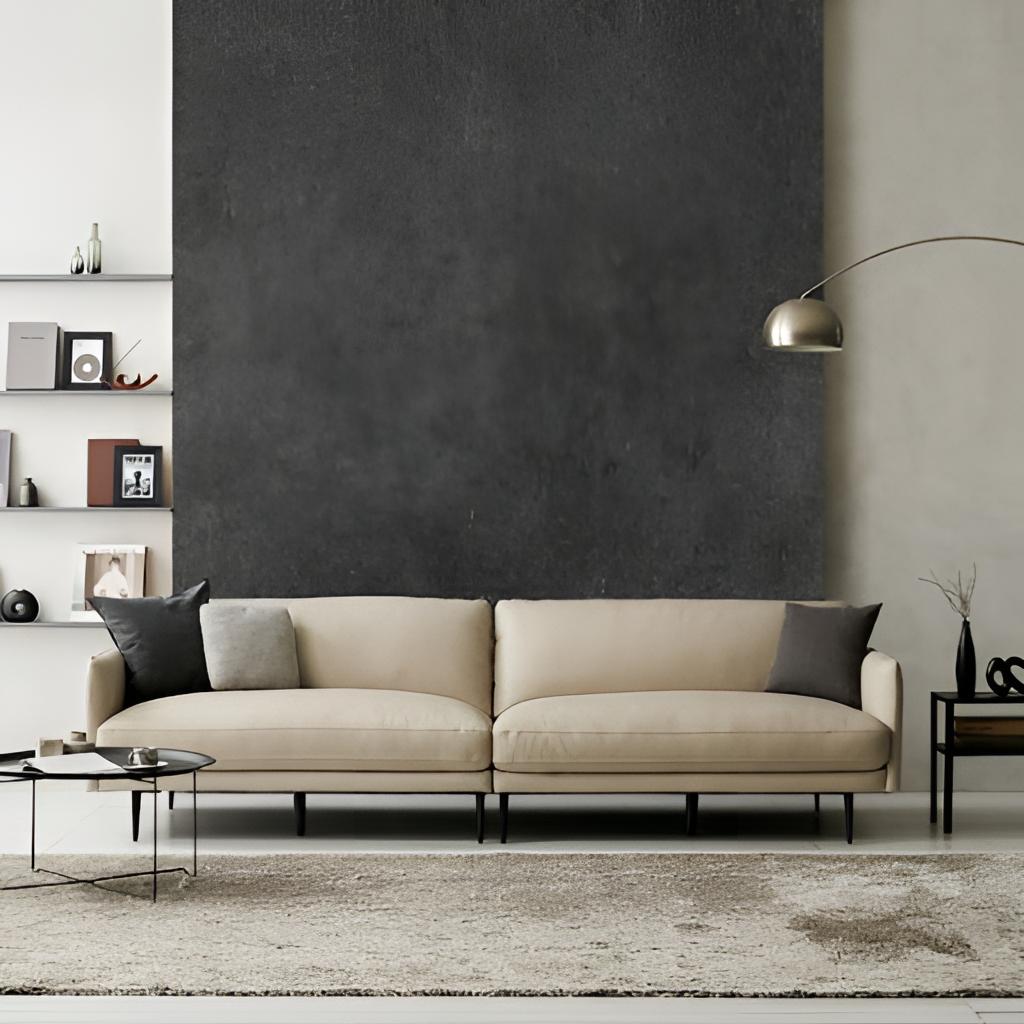
living room, fabric sofa, gray paint wallpaper, with solid pattern, contemporary, gray carpet flooring, with plush pattern